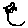
Label: cat